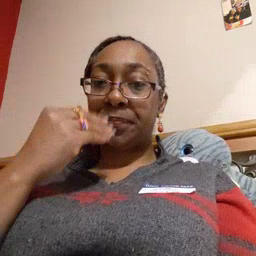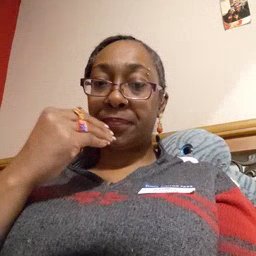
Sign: sleep